Question: I am trying to fit a separate dialog window into my PyQT GUI. I have the camera feed in a separate window, but the stats pop up in another separate window. I wish to get it into my application next to the camera feed so it is all in one. It is the section labeled emotional probabilities.
here is the GUI application main window:

Here is my code that I have tried thus far with no success (ImgWidget_3 is the Emotional probability group box/container in the pyqt designer .ui file ):
'''
from keras.preprocessing.image import img_to_array
from keras.models import load_model
# parameters for loading data and images
detection_model_path = '/xxxxxxx/haarcascade_frontalface_default.xml'
emotion_model_path = '/xxxxxxx/_mini_XCEPTION.102-0.66.hdf5'
# hyper-parameters for bounding boxes shape
# loading models
face_detection = cv2.CascadeClassifier(detection_model_path)
emotion_classifier = load_model(emotion_model_path, compile=False)
EMOTIONS = ["angry" ,"disgust","scared", "happy", "sad", "surprised",
"neutral"]
running = False
capture_thread = None
form_class = uic.loadUiType("simple.ui")[0]
q = Queue.Queue()
def grab(cam, queue, width, height, fps):
global running
capture = cv2.VideoCapture(cam)
capture.set(cv2.CAP_PROP_FRAME_WIDTH, width)
capture.set(cv2.CAP_PROP_FRAME_HEIGHT, height)
capture.set(cv2.CAP_PROP_FPS, fps)
while(running):
frame = {}
capture.grab()
retval, img = capture.retrieve(0)
frame["img"] = img
if queue.qsize() < 10:
queue.put(frame)
else:
print queue.qsize()
class OwnImageWidget(QtGui.QWidget):
def __init__(self, parent=None):
super(OwnImageWidget, self).__init__(parent)
self.image = None
def setImage(self, image):
self.image = image
sz = image.size()
self.setMinimumSize(sz)
self.update()
def paintEvent(self, event):
qp = QtGui.QPainter()
qp.begin(self)
if self.image:
qp.drawImage(QtCore.QPoint(0, 0), self.image)
qp.end()
class StatImageWidget(QtGui.QWidget):
def __init__(self, parent=None):
super(StatImageWidget, self).__init__(parent)
self.image = None
def setImage(self, image):
self.image = image
sz = image.size()
self.setMinimumSize(sz)
self.update()
def paintEvent(self, event):
qp = QtGui.QPainter()
qp.begin(self)
if self.image:
qp.drawImage(QtCore.QPoint(0, 0), self.image)
qp.end()
class MyWindowClass(QtGui.QMainWindow, form_class):
def __init__(self, parent=None):
QtGui.QMainWindow.__init__(self, parent)
self.setupUi(self)
self.startButton.clicked.connect(self.start_clicked)
self.window_width = self.ImgWidget.frameSize().width()
self.window_height = self.ImgWidget.frameSize().height()
self.ImgWidget = OwnImageWidget(self.ImgWidget)
self.ImgWidget_3 = StatImageWidget(self.ImgWidget_3)
self.timer = QtCore.QTimer(self)
self.timer.timeout.connect(self.update_frame)
self.timer.start(1)
def start_clicked(self):
global running
running = True
capture_thread.start()
self.startButton.setEnabled(False)
self.startButton.setText('Starting...')
def update_frame(self):
if not q.empty():
self.startButton.setText('Camera is live')
frame = q.get()
img = frame["img"]
img_height, img_width, img_colors = img.shape
scale_w = float(self.window_width) / float(img_width)
scale_h = float(self.window_height) / float(img_height)
scale = min([scale_w, scale_h])
if scale == 0:
scale = 1
img = cv2.resize(img, None, fx=scale, fy=scale, interpolation = cv2.INTER_CUBIC)
img = cv2.cvtColor(img, cv2.COLOR_BGR2RGB)
height, width, bpc = img.shape
bpl = bpc * width
image = QtGui.QImage(img.data, width, height, bpl, QtGui.QImage.Format_RGB888)
self.ImgWidget.setImage(image)
gray = cv2.cvtColor(img, cv2.COLOR_BGR2GRAY)
faces = face_detection.detectMultiScale(gray,scaleFactor=1.1,minNeighbors=5,minSize=(30,30),flags=cv2.CASCADE_SCALE_IMAGE)
canvas = np.zeros((250, 300, 3), dtype="uint8")
frameClone = frame.copy()
if len(faces) > 0:
faces = sorted(faces, reverse=True,
key=lambda x: (x[2] - x[0]) * (x[3] - x[1]))[0]
(fX, fY, fW, fH) = faces
# Extract the ROI of the face from the grayscale image, resize it to a fixed 28x28 pixels, and then prepare
# the ROI for classification via the CNN
roi = gray[fY:fY + fH, fX:fX + fW]
roi = cv2.resize(roi, (64, 64))
roi = roi.astype("float") / 255.0
roi = img_to_array(roi)
roi = np.expand_dims(roi, axis=0)
preds = emotion_classifier.predict(roi)[0]
emotion_probability = np.max(preds)
label = EMOTIONS[preds.argmax()]
for (i, (emotion, prob)) in enumerate(zip(EMOTIONS, preds)):
# construct the label text
text = "{}: {:.2f}%".format(emotion, prob * 100)
# draw the label + probability bar on the canvas
# emoji_face = feelings_faces[np.argmax(preds)]
w = int(prob * 300)
cv2.rectangle(canvas, (7, (i * 35) + 5),
(w, (i * 35) + 35), (0, 0, 255), -1)
cv2.putText(canvas, text, (10, (i * 35) + 23),
cv2.FONT_HERSHEY_SIMPLEX, 0.45,
(255, 255, 255), 2)
cv2.putText(img, label, (fX, fY - 10),
cv2.FONT_HERSHEY_SIMPLEX, 0.45, (0, 0, 255), 2)
cv2.rectangle(img, (fX, fY), (fX + fW, fY + fH),
(0, 0, 255), 2)
cv2.imshow("Emotional Probabilities", canvas)
cv2.waitKey(1) & 0xFF == ord('q')
self.ImgWidget_3.canvas(imshow)
def closeEvent(self, event):
global running
running = False
capture_thread = threading.Thread(target=grab, args = (0, q, 1920, 1080, 30))
app = QtGui.QApplication(sys.argv)
w = MyWindowClass(None)
w.setWindowTitle('Test app')
w.show()
app.exec_()
'''
How can I make this successfully work?
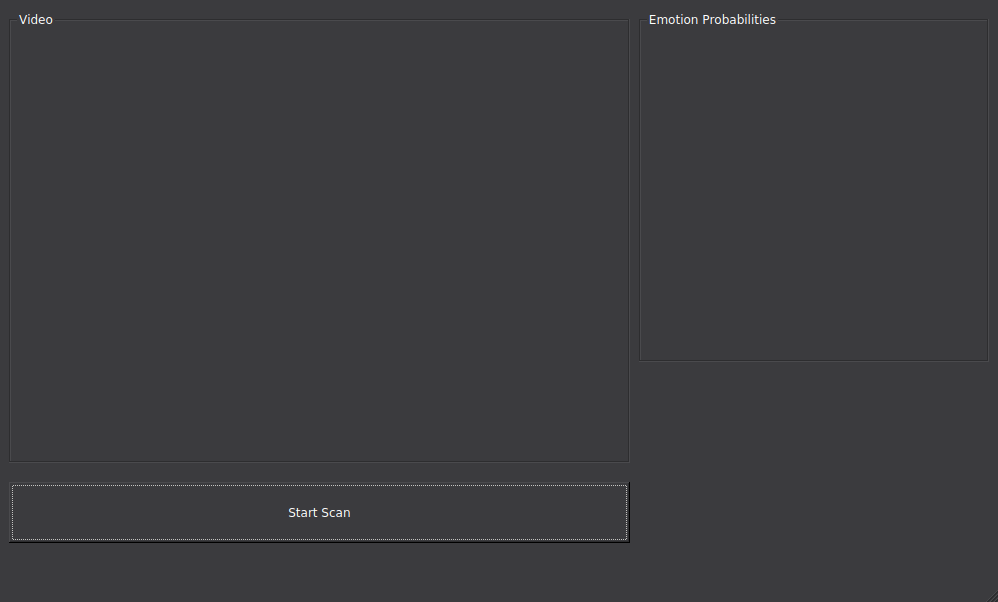
Answer: The idea in this case is to convert the numpy array to QImage and place it in the widget, on the other hand it is not necessary to have a custom widget, you can use a QLabel so change the .ui. And finally your implementation froze the GUI which is not pleasant for the user so improve your implementation by sending the information through signals and using QThread.
'''
<?xml version="1.0" encoding="UTF-8"?>
<ui version="4.0">
<class>MainWindow</class>
<widget class="QMainWindow" name="MainWindow">
<property name="geometry">
<rect>
<x>0</x>
<y>0</y>
<width>1000</width>
<height>610</height>
</rect>
</property>
<property name="windowTitle">
<string>MainWindow</string>
</property>
<property name="styleSheet">
<string notr="true"/>
</property>
<widget class="QWidget" name="centralwidget">
<layout class="QGridLayout" name="gridLayout">
<item row="0" column="2">
<widget class="QGroupBox" name="groupBox_2">
<property name="title">
<string>Emotion Probabilities</string>
</property>
<layout class="QVBoxLayout" name="verticalLayout_2">
<item>
<widget class="QLabel" name="emotional_label">
<property name="text">
<string/>
</property>
</widget>
</item>
</layout>
</widget>
</item>
<item row="1" column="0">
<widget class="QPushButton" name="startButton">
<property name="minimumSize">
<size>
<width>0</width>
<height>50</height>
</size>
</property>
<property name="text">
<string>Start</string>
</property>
</widget>
</item>
<item row="0" column="0">
<widget class="QGroupBox" name="groupBox">
<property name="title">
<string>Video</string>
</property>
<layout class="QVBoxLayout" name="verticalLayout">
<item>
<widget class="QLabel" name="video_label">
<property name="text">
<string/>
</property>
</widget>
</item>
</layout>
</widget>
</item>
</layout>
</widget>
<widget class="QMenuBar" name="menubar">
<property name="geometry">
<rect>
<x>0</x>
<y>0</y>
<width>1000</width>
<height>25</height>
</rect>
</property>
</widget>
<widget class="QStatusBar" name="statusbar"/>
</widget>
<resources/>
<connections/>
</ui>
'''
'''
# -*- coding: utf-8 -*-
import os
import cv2
import numpy as np
from PyQt4 import QtCore, QtGui, uic
from keras.engine.saving import load_model
from keras_preprocessing.image import img_to_array
__author__ = "Ismail ibn Thomas-Benge"
__copyright__ = "Copyright 2018, blackstone.software"
__version__ = "0.1"
__license__ = "GPL"
# parameters for loading data and images
dir_path = os.path.dirname(os.path.realpath(__file__))
detection_model_path = os.path.join("haarcascade_files/haarcascade_frontalface_default.xml")
emotion_model_path = os.path.join("models/_mini_XCEPTION.102-0.66.hdf5")
# hyper-parameters for bounding boxes shape
# loading models
face_detection = cv2.CascadeClassifier(detection_model_path)
emotion_classifier = load_model(emotion_model_path, compile=False)
EMOTIONS = ["angry", "disgust", "scared", "happy", "sad", "surprised", "neutral"]
emotion_classifier._make_predict_function()
running = False
capture_thread = None
form_class, _ = uic.loadUiType("simple.ui")
def NumpyToQImage(img):
rgb = cv2.cvtColor(img, cv2.COLOR_BGR2RGB)
qimg = QtGui.QImage(rgb.data, rgb.shape[1], rgb.shape[0], QtGui.QImage.Format_RGB888)
return qimg
class CaptureWorker(QtCore.QObject):
imageChanged = QtCore.pyqtSignal(np.ndarray)
def __init__(self, properties, parent=None):
super(CaptureWorker, self).__init__(parent)
self._running = False
self._capture = None
self._properties = properties
@QtCore.pyqtSlot()
def start(self):
if self._capture is None:
self._capture = cv2.VideoCapture(self._properties["index"])
self._capture.set(cv2.CAP_PROP_FRAME_WIDTH, self._properties["width"])
self._capture.set(cv2.CAP_PROP_FRAME_HEIGHT, self._properties["height"])
self._capture.set(cv2.CAP_PROP_FPS, self._properties["fps"])
self._running = True
self.doWork()
@QtCore.pyqtSlot()
def stop(self):
self._running = False
def doWork(self):
while self._running:
self._capture.grab()
ret, img = self._capture.retrieve(0)
if ret:
self.imageChanged.emit(img)
self._capture.release()
self._capture = None
class ProcessWorker(QtCore.QObject):
resultsChanged = QtCore.pyqtSignal(np.ndarray)
imageChanged = QtCore.pyqtSignal(np.ndarray)
@QtCore.pyqtSlot(np.ndarray)
def process_image(self, img):
gray = cv2.cvtColor(img, cv2.COLOR_BGR2GRAY)
faces = face_detection.detectMultiScale(gray, scaleFactor=1.1, minNeighbors=5, minSize=(30, 30),
flags=cv2.CASCADE_SCALE_IMAGE)
canvas = np.zeros((250, 300, 3), dtype="uint8")
if len(faces) > 0:
face = sorted(faces, reverse=True, key=lambda x: (x[2] - x[0]) * (x[3] - x[1]))[0]
(fX, fY, fW, fH) = face
roi = gray[fY:fY + fH, fX:fX + fW]
roi = cv2.resize(roi, (64, 64))
roi = roi.astype("float") / 255.0
roi = img_to_array(roi)
roi = np.expand_dims(roi, axis=0)
preds = emotion_classifier.predict(roi)[0]
label = EMOTIONS[preds.argmax()]
cv2.putText(img, label, (fX, fY - 10), cv2.FONT_HERSHEY_SIMPLEX, 0.45, (0, 0, 255), 2)
cv2.rectangle(img, (fX, fY), (fX+fW, fY+fH), (255, 0, 0), 2)
self.imageChanged.emit(img)
for i, (emotion, prob) in enumerate(zip(EMOTIONS, preds)):
text = "{}: {:.2f}%".format(emotion, prob * 100)
w = int(prob * 300)
cv2.rectangle(canvas, (7, (i * 35) + 5),
(w, (i * 35) + 35), (0, 0, 255), -1)
cv2.putText(canvas, text, (10, (i * 35) + 23),
cv2.FONT_HERSHEY_SIMPLEX, 0.45,
(255, 255, 255), 2)
cv2.putText(img, label, (fX, fY - 10),
cv2.FONT_HERSHEY_SIMPLEX, 0.45, (0, 0, 255), 2)
cv2.rectangle(img, (fX, fY), (fX + fW, fY + fH),
(0, 0, 255), 2)
self.resultsChanged.emit(canvas)
class MyWindowClass(QtGui.QMainWindow, form_class):
def __init__(self, parent=None):
super(MyWindowClass, self).__init__(parent)
self.setupUi(self)
self._thread = QtCore.QThread(self)
self._thread.start()
self._capture_obj = CaptureWorker({"index": 0, "width": 640, "height": 480, "fps": 30})
self._process_obj = ProcessWorker()
self._capture_obj.moveToThread(self._thread)
self._process_obj.moveToThread(self._thread)
self._capture_obj.imageChanged.connect(self._process_obj.process_image)
self._process_obj.imageChanged.connect(self.on_video_changed)
self._process_obj.resultsChanged.connect(self.on_emotional_changed)
self.startButton.clicked.connect(self.start_clicked)
@QtCore.pyqtSlot()
def start_clicked(self):
QtCore.QMetaObject.invokeMethod(self._capture_obj, "start", QtCore.Qt.QueuedConnection)
self.startButton.setEnabled(False)
self.startButton.setText('Starting...')
@QtCore.pyqtSlot(np.ndarray)
def on_emotional_changed(self, im):
img = NumpyToQImage(im)
pix = QtGui.QPixmap.fromImage(img)
self.emotional_label.setFixedSize(pix.size())
self.emotional_label.setPixmap(pix)
@QtCore.pyqtSlot(np.ndarray)
def on_video_changed(self, im):
img = NumpyToQImage(im)
pix = QtGui.QPixmap.fromImage(img)
self.video_label.setPixmap(pix.scaled(self.video_label.size()))
def closeEvent(self, event):
self._capture_obj.stop()
self._thread.quit()
self._thread.wait()
super(MyWindowClass, self).closeEvent(event)
if __name__ == '__main__':
import sys
app = QtGui.QApplication(sys.argv)
w = MyWindowClass()
w.show()
sys.exit(app.exec_())
'''